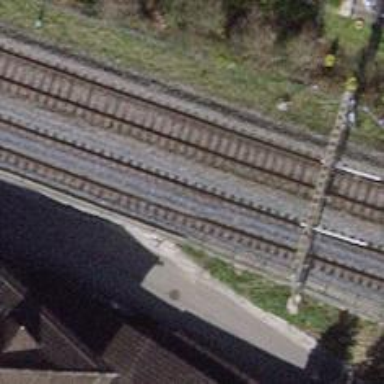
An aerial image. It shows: Single-track railway bridge with electrified contact line.